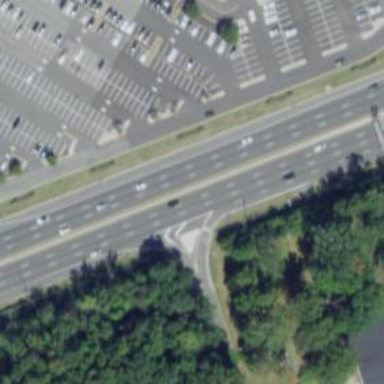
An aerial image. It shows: Trunk link highway with asphalt surface.